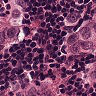
Metastatic tissue present: yes